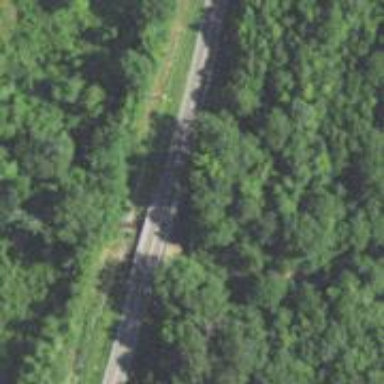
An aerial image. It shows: Tertiary road with asphalt surface crossing over beam bridge.